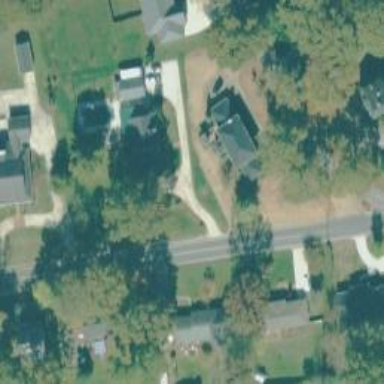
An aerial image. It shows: Driveway.